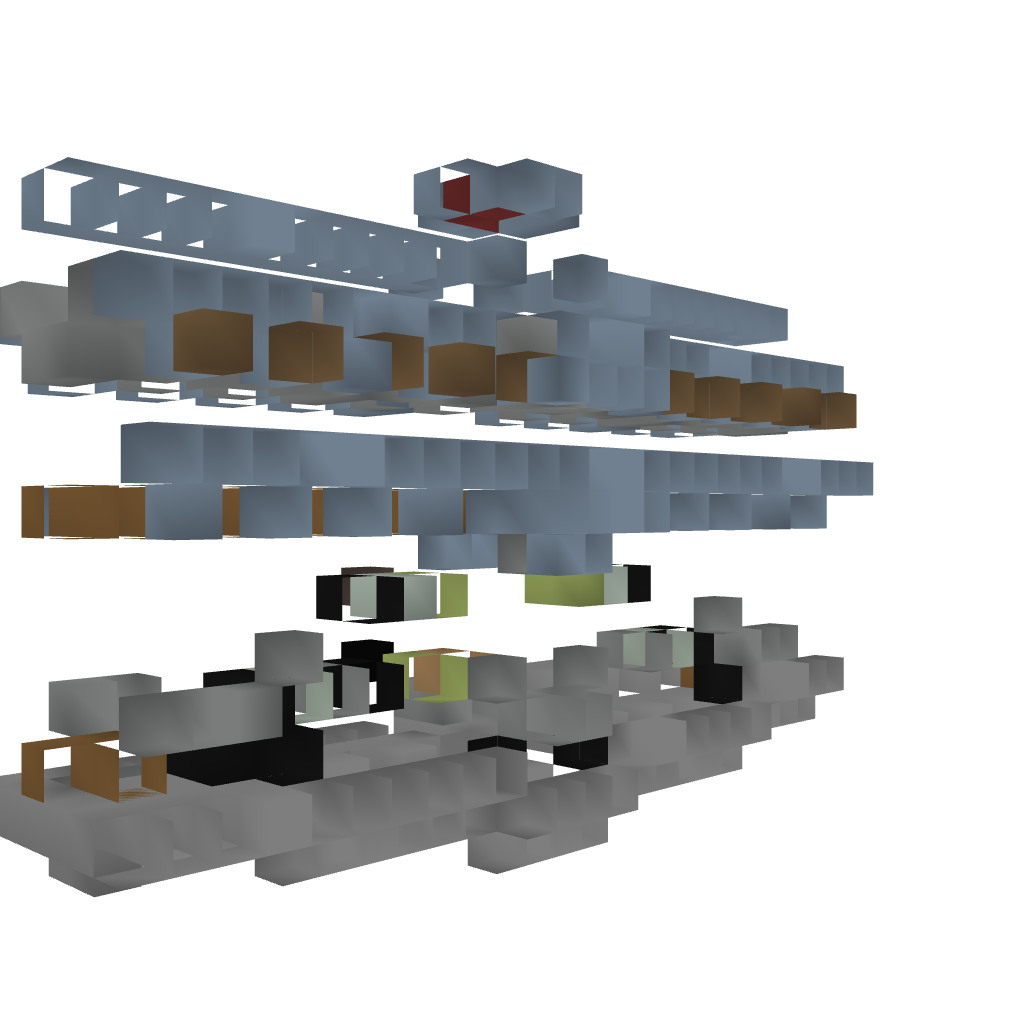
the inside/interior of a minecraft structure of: Castle Module - Entrance (lever)